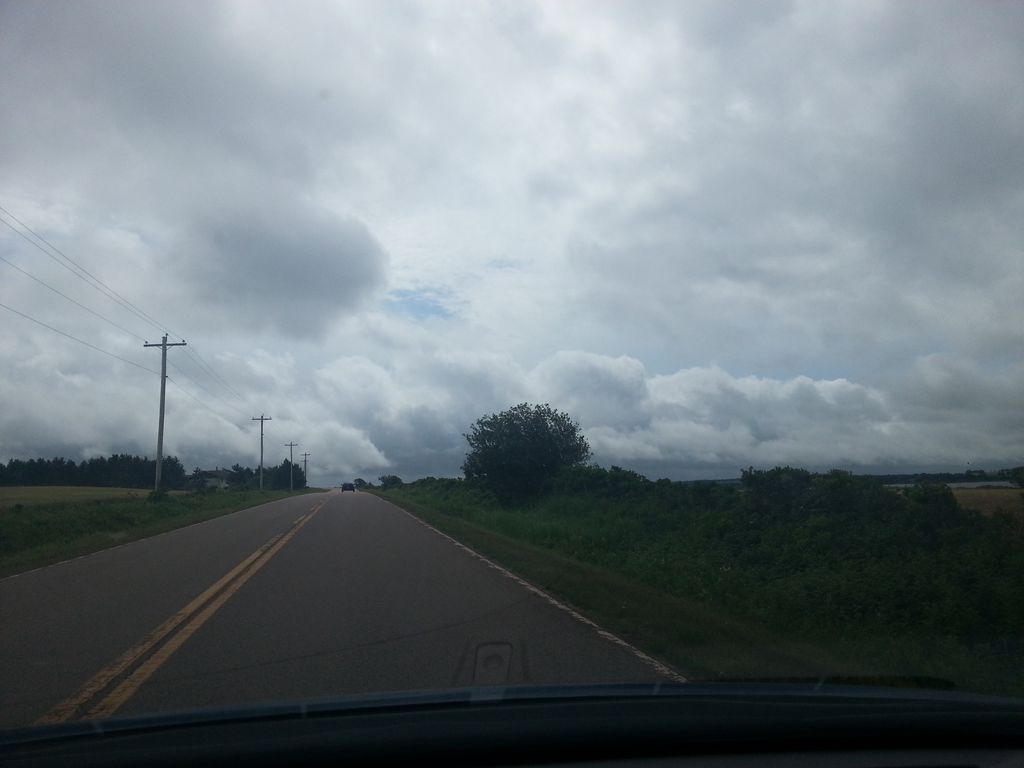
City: charlottetown